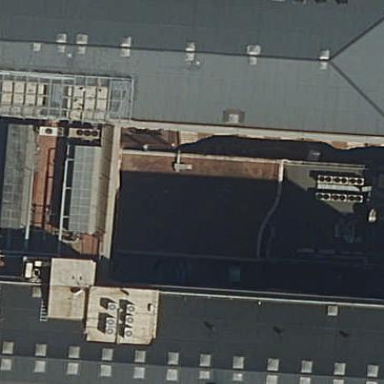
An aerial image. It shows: Part of building.